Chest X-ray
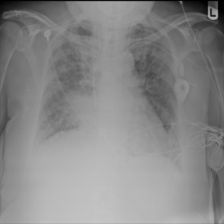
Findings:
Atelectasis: negative
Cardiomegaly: negative
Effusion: negative
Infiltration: positive
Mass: negative
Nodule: negative
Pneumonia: negative
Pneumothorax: negative
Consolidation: negative
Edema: negative
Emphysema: negative
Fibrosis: negative
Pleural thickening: negative
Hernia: negative